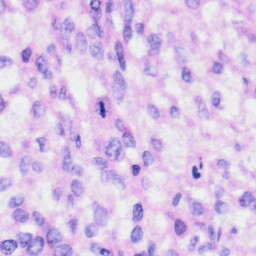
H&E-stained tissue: Liver